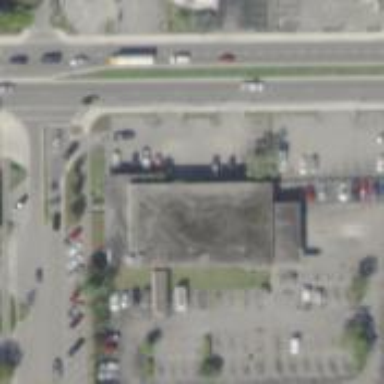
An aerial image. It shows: Post office.